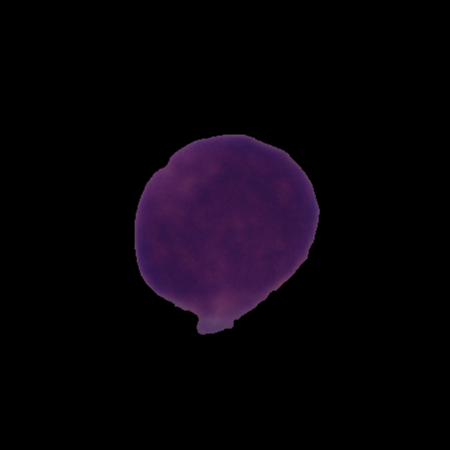
Label: cancer